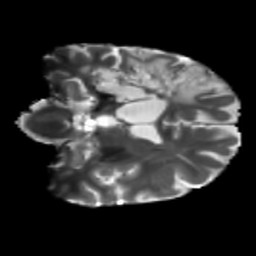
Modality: T2w
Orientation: coronal
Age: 60
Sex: male
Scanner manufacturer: siemens
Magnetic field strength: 3 T
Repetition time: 5.25 s
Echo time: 0.08 s